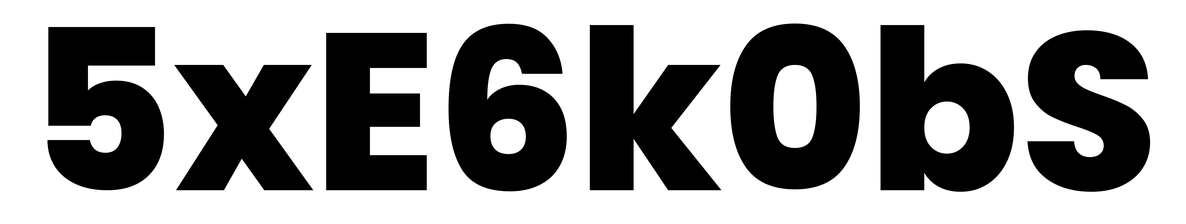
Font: Poppins-ExtraBold